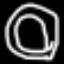
Label: donut